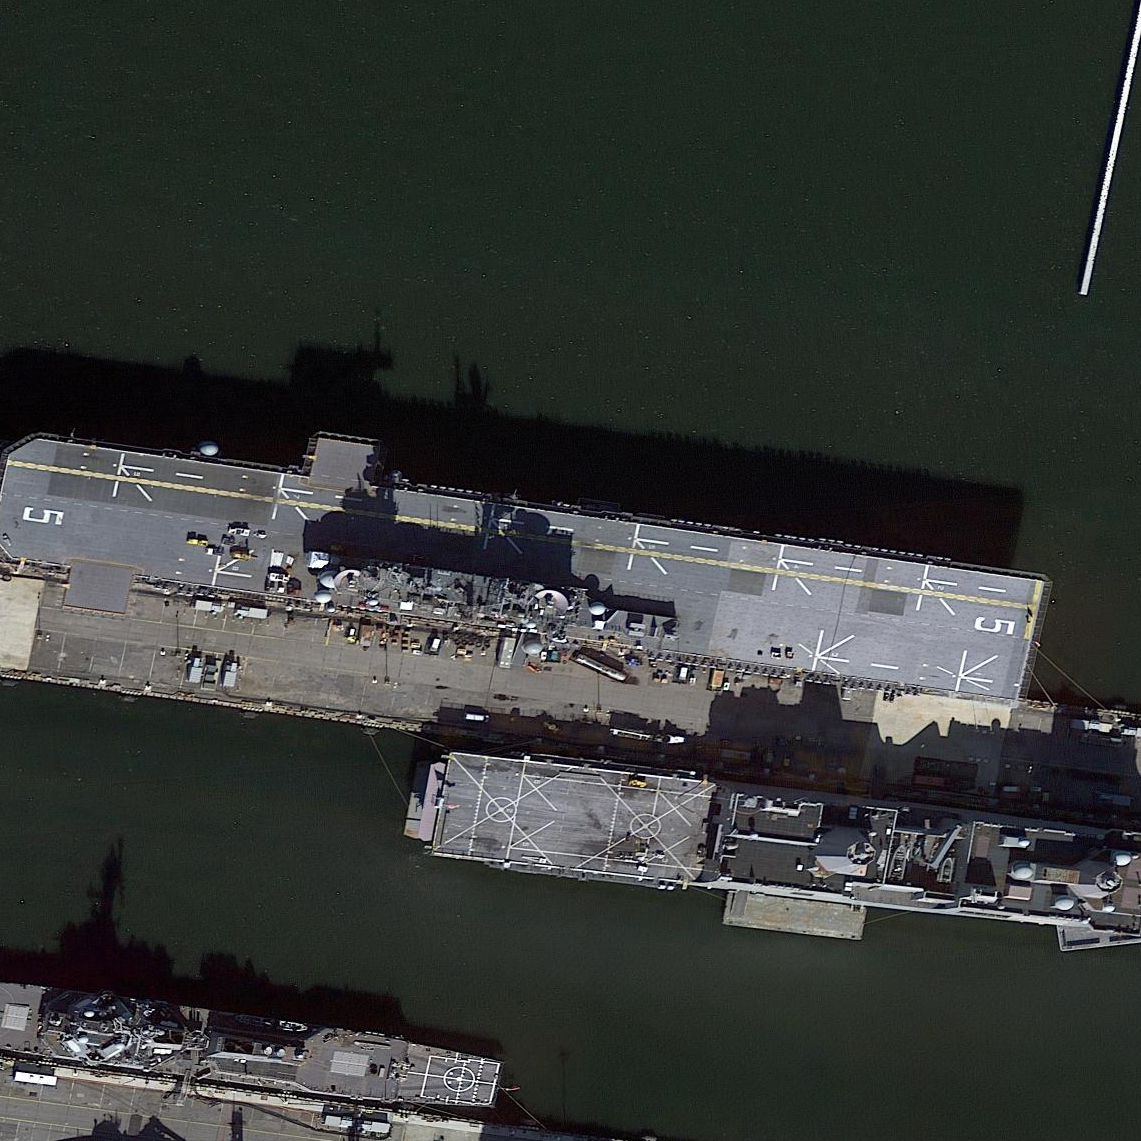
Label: assault